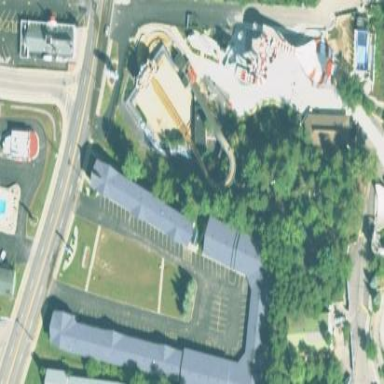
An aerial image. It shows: Water slide attraction.